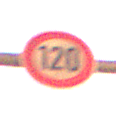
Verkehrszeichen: Geschwindigkeit120
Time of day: Night
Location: Outdoor (Suburban)
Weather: PartlyCloudy
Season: NotSpecified
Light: Artificial